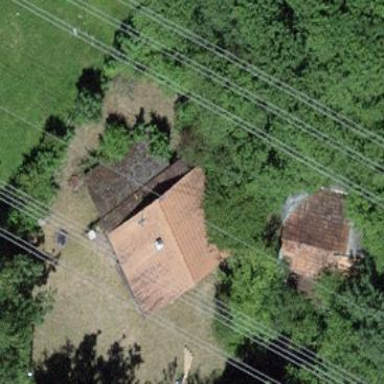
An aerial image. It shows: Barn.